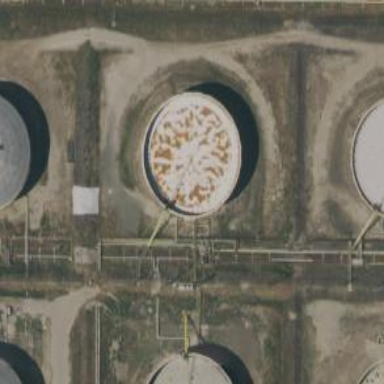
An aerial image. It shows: Building with storage tank.